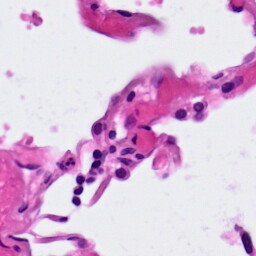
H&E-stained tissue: Lung